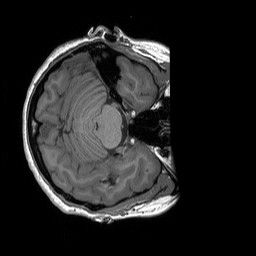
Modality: T1w
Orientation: axial
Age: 24
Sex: female
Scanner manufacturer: siemens
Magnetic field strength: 3 T
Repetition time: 1.9 s
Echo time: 0.00243 s